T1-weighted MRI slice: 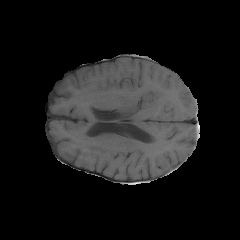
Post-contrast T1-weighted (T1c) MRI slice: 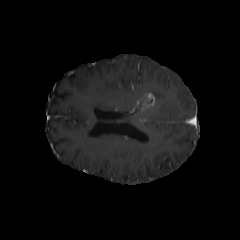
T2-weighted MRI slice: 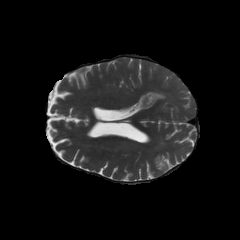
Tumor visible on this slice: yes